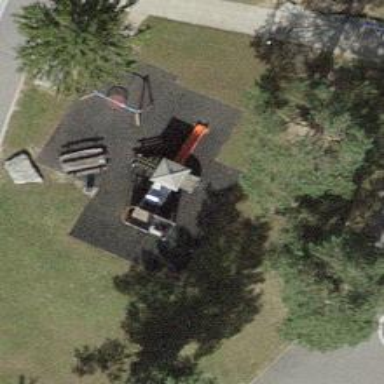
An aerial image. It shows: Playground area for leisure activities on the land.